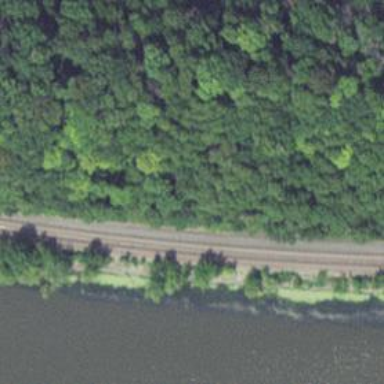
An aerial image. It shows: Railway track.